Aerial crown-view tile of a tropical tree (Barro Colorado Island, Panama), acquired 20250317:
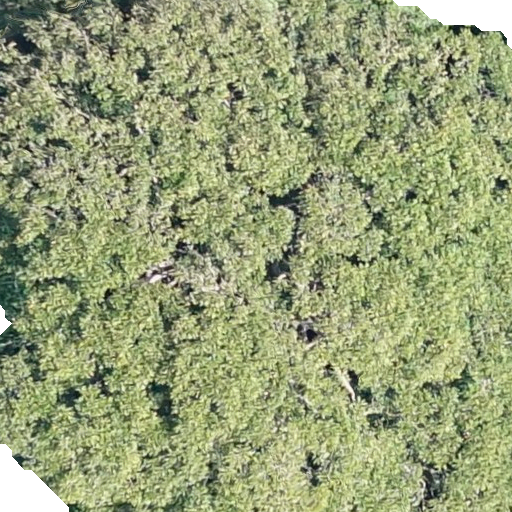
Species: Dipteryx oleifera
GBIF accepted scientific name: Dipteryx oleifera
Crown area: 542.552 m²